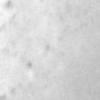
Label: no_change